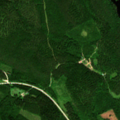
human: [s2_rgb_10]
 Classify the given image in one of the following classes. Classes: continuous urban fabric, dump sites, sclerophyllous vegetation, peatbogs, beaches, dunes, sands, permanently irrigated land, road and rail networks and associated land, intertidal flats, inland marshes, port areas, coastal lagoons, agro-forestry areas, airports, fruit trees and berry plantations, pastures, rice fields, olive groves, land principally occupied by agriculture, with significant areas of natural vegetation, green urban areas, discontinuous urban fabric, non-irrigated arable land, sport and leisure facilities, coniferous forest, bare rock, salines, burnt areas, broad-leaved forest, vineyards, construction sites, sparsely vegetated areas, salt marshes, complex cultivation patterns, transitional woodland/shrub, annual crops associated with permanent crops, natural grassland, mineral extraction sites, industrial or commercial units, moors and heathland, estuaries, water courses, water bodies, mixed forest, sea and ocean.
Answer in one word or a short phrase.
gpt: coniferous forest, mixed forest, water bodies